Brain MRI, t1w sequence, axial 2D slice.
Patient: age 42, sex M, weight 78 kg, height 1.78 m
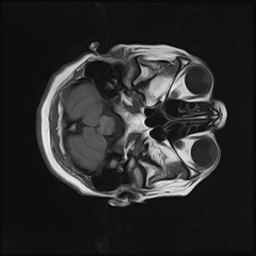